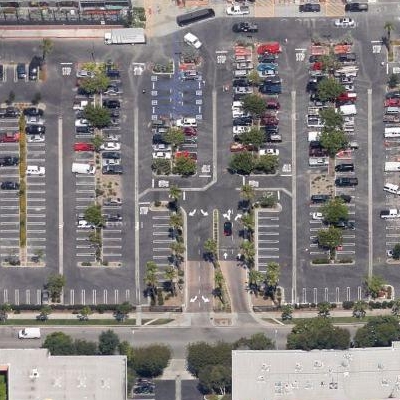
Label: gParking